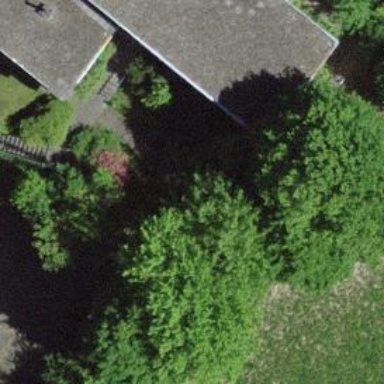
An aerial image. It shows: Garage.